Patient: sex F, age 57
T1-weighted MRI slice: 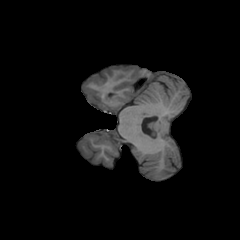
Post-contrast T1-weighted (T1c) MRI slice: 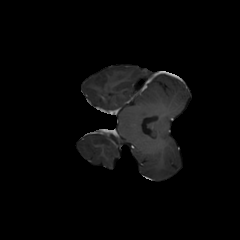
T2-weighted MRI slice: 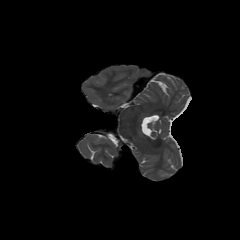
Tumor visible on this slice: no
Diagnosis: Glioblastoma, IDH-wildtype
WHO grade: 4